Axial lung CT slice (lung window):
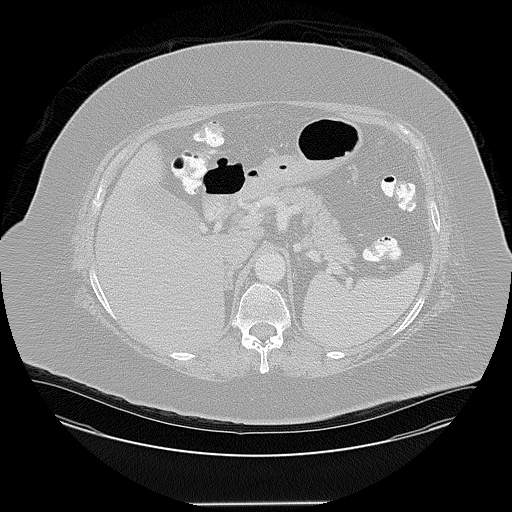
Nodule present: no